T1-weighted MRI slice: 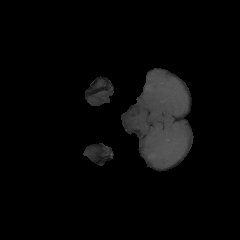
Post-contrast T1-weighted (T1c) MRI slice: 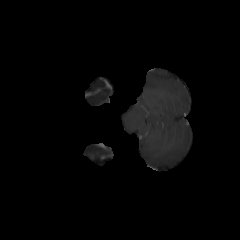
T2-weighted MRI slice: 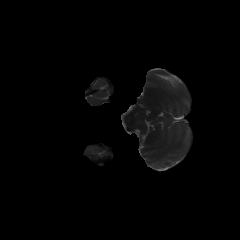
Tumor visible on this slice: no